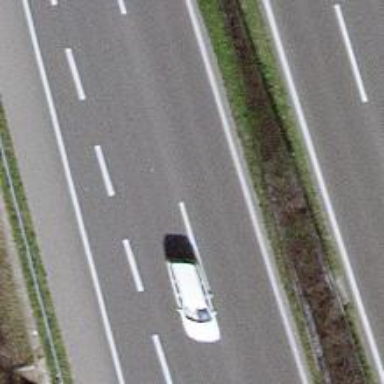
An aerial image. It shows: Asphalt motorway.